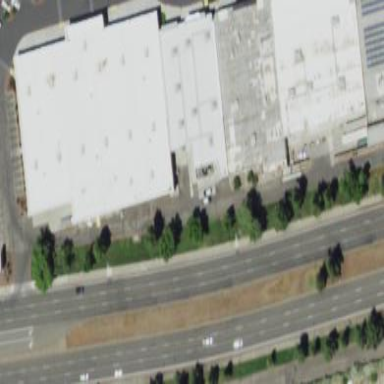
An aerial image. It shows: Commercial building.